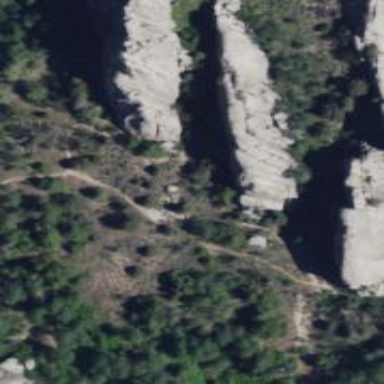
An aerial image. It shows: Natural cliff.